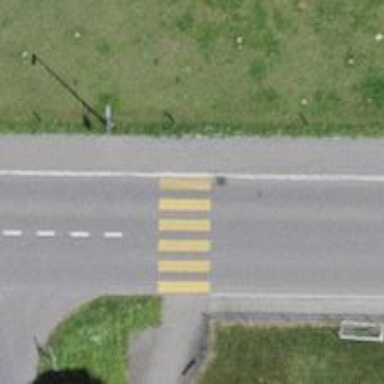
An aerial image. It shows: Marked crossing on the road.